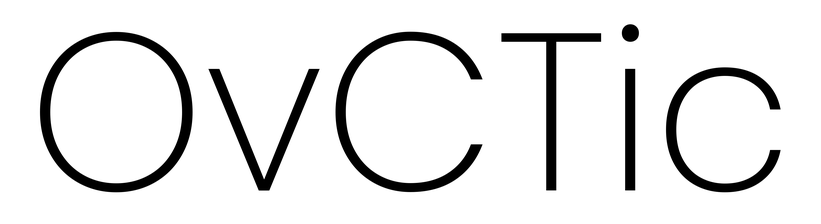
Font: Poppins-ExtraLight